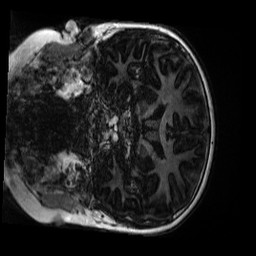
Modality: MP2RAGE
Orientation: coronal
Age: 10
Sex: male
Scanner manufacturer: siemens
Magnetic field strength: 3 T
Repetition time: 4 s
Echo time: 0.00303 s